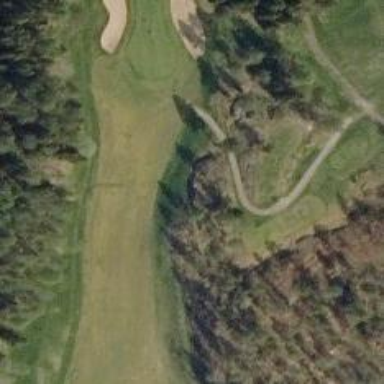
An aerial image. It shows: Path for both road and golf.